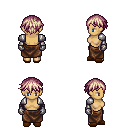
a pixel art fantasy rpg character, female body template, human, tanned skin, steel arm armor, robe skirt, white blonde short bangs hairstyle, metal gloves, brown slippers, four views (front, back, left, right), 2x2 character sprite sheet, small pixel art, hard edges, no anti-aliasing